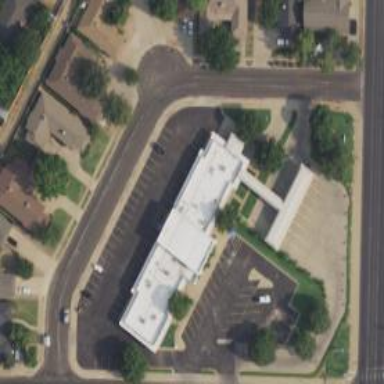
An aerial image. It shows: Bank building.